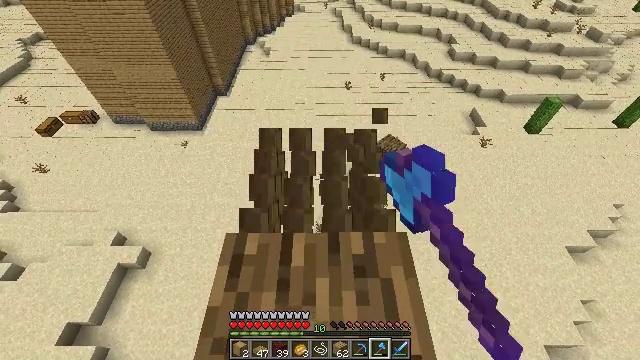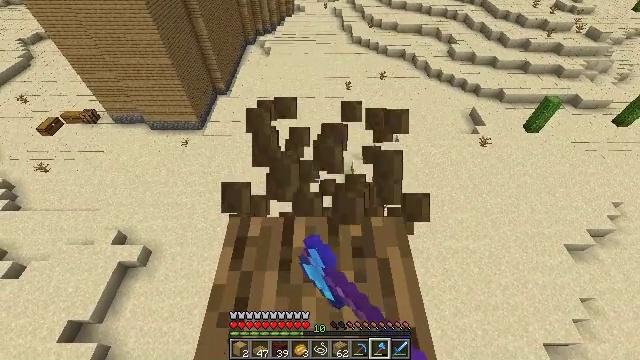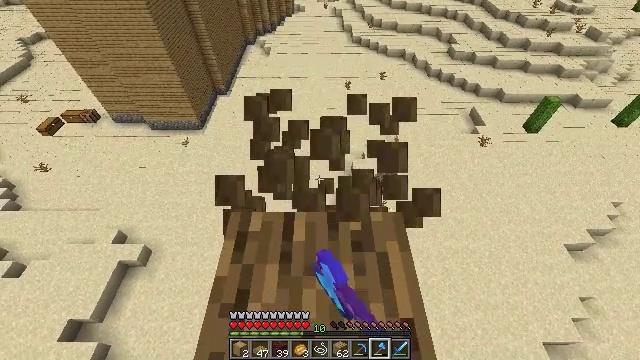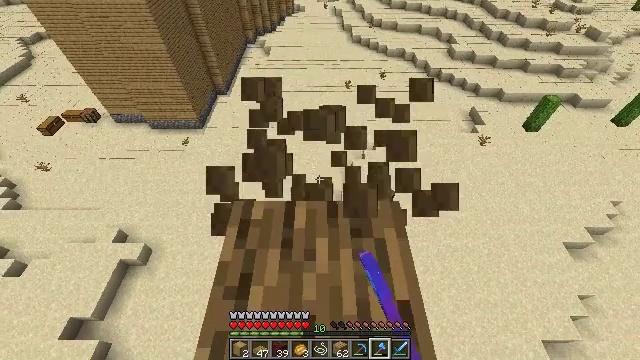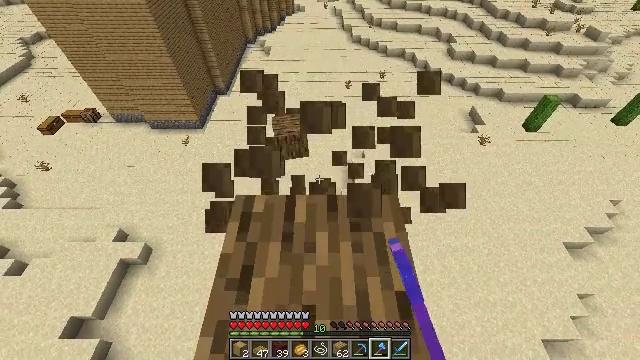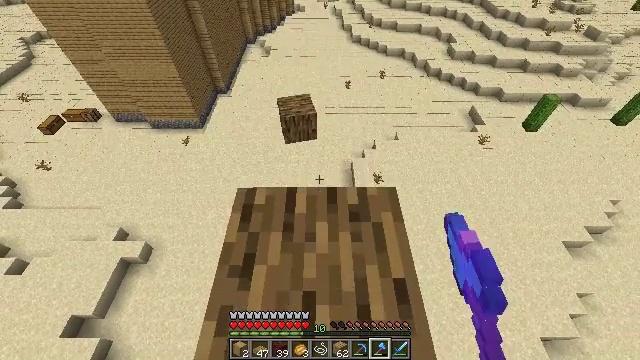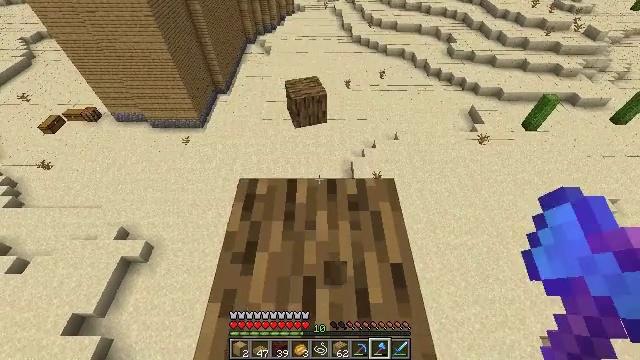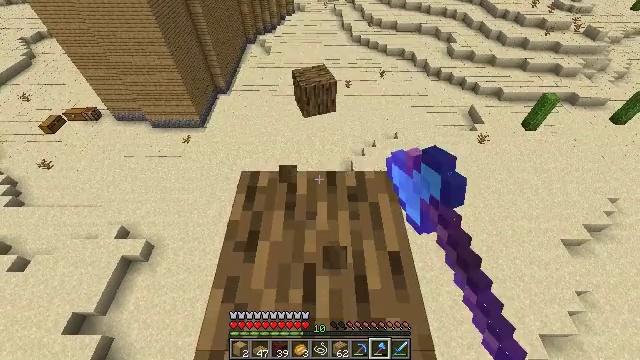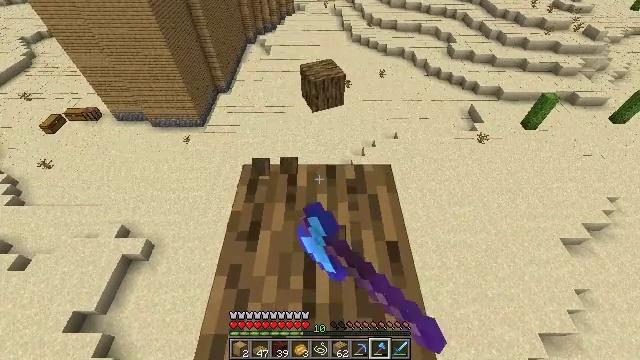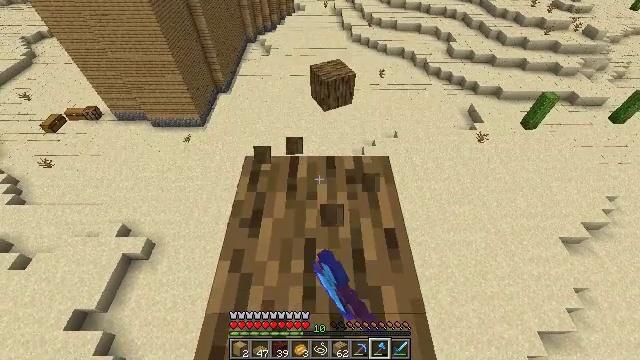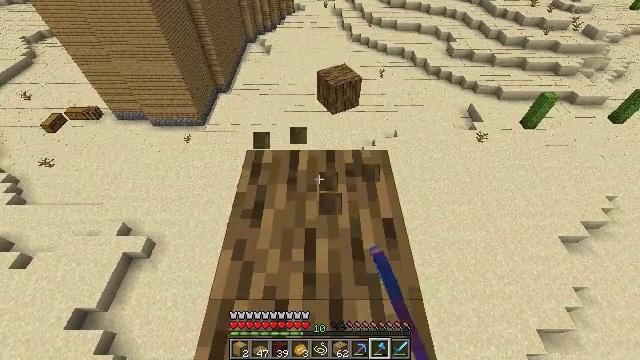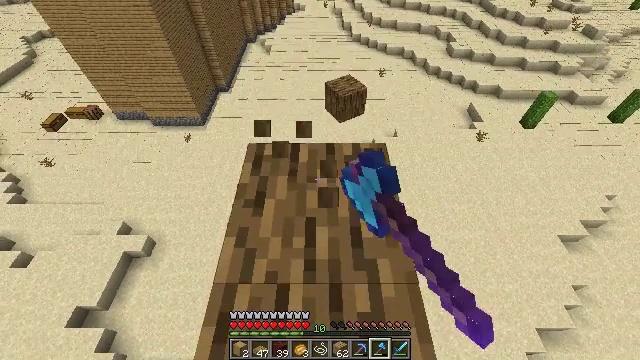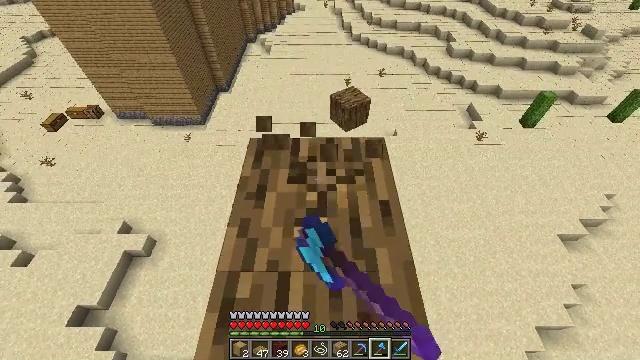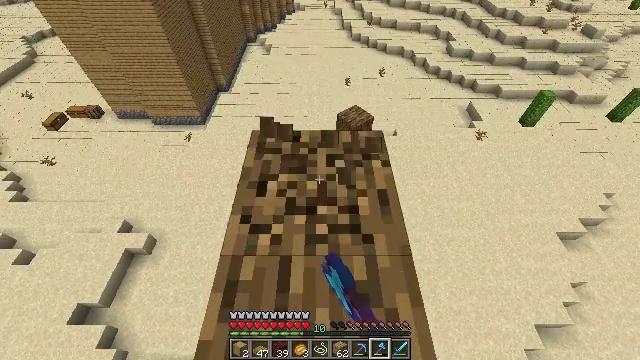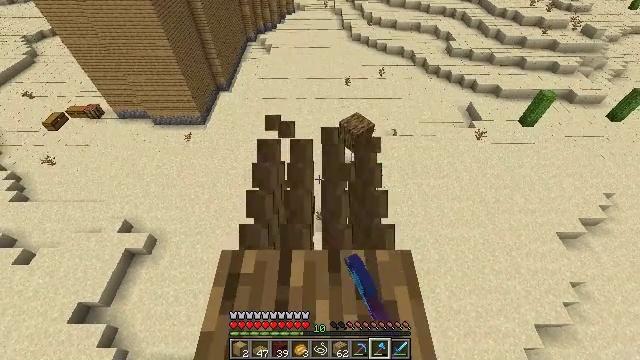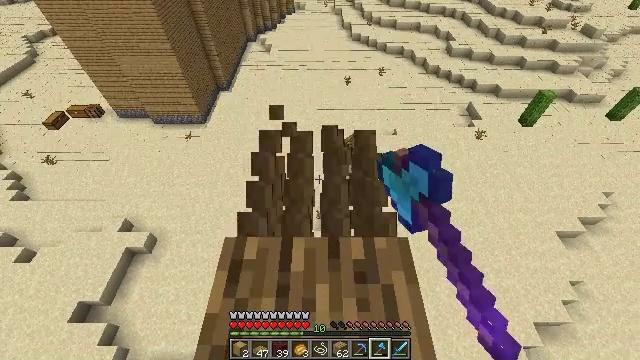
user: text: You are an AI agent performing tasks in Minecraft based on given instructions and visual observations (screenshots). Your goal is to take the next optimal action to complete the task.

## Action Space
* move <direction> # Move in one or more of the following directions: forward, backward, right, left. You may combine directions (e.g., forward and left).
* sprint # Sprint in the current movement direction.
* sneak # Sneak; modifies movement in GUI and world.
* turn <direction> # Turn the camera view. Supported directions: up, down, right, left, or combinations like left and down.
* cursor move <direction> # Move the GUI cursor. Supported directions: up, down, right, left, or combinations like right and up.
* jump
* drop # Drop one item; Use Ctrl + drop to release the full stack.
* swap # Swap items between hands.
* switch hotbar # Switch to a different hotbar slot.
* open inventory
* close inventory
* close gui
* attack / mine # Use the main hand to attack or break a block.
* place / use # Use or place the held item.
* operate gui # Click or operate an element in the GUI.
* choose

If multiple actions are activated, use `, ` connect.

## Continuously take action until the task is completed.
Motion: motion action
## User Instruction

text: Mine oak wood from the tree.
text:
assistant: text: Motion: move back, sneak, attack / mine
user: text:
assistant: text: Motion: move back, sneak, attack / mine
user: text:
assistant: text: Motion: move back, sneak, attack / mine
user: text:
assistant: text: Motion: move back, sneak, attack / mine
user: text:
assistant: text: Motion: move back, sneak, attack / mine
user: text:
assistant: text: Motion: move back, sneak, attack / mine
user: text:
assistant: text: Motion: move back, sneak, attack / mine
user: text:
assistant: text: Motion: move back, sneak, attack / mine
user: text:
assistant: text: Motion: move back, sneak, attack / mine
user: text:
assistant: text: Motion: move back, sneak, attack / mine
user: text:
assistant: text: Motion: move back, sneak, attack / mine
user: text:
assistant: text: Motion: move back, sneak, attack / mine
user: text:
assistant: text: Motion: move back, sneak, attack / mine
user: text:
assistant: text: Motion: move back, sneak, attack / mine
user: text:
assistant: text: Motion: move back, sneak, attack / mine
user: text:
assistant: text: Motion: move back, sneak, attack / mine
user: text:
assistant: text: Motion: move back, sneak, attack / mine
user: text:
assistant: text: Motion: move back, sneak, attack / mine
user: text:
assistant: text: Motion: move back, sneak, attack / mine
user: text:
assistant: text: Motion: move back, sneak, attack / mine
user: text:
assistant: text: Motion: move back, sneak, attack / mine
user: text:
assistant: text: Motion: move back, sneak, attack / mine
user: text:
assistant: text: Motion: move back, sneak, attack / mine
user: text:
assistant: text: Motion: move back, sneak, attack / mine
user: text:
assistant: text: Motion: move back, sneak, attack / mine
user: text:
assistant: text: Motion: move back, sneak, attack / mine
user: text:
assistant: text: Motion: move back, sneak, attack / mine
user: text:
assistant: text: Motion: move back, sneak, attack / mine
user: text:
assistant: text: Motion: move back, sneak, attack / mine
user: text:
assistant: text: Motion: move back, sneak, attack / mine